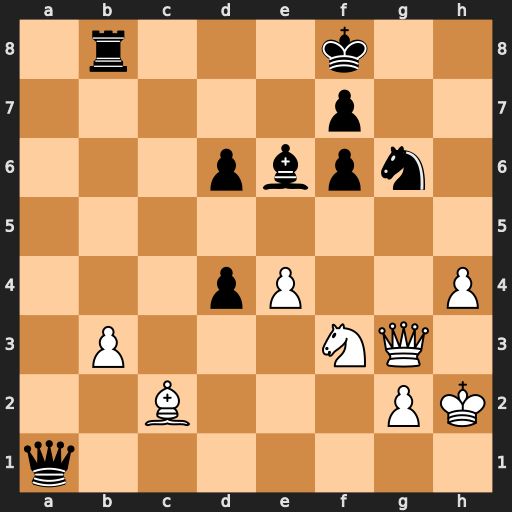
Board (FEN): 1r3k2/5p2/3pbpn1/8/3pP2P/1P3NQ1/2B3PK/q7
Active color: w
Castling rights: -
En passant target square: -
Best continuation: Qxd6+ Kg7 Qxb8